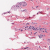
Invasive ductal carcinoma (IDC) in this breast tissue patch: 1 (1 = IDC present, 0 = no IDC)